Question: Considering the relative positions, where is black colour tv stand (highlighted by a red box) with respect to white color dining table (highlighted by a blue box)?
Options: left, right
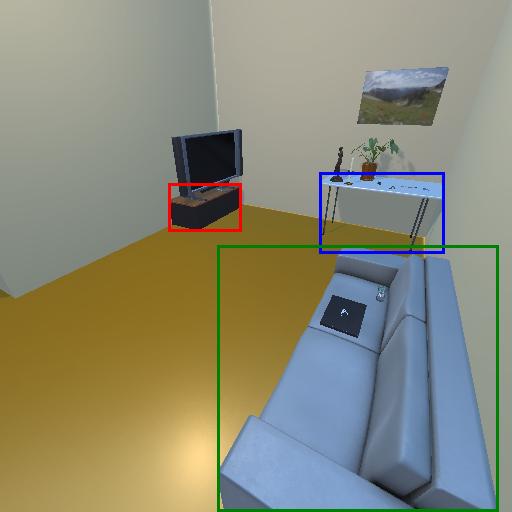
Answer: left